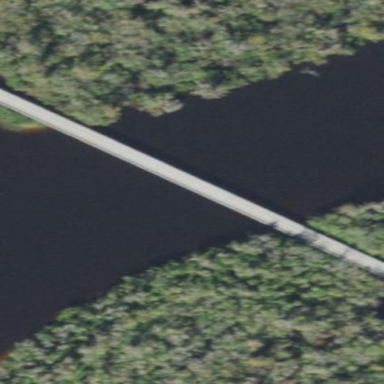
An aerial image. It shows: Man-made bridge.